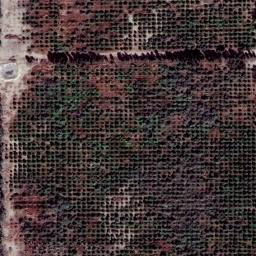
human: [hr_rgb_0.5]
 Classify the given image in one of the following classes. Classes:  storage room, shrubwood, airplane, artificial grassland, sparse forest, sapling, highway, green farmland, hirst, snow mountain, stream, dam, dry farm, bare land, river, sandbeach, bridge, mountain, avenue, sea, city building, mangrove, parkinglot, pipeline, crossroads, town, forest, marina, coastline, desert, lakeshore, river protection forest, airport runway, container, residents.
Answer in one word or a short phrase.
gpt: dry farm